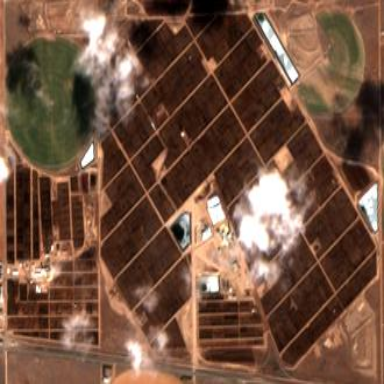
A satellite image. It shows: Farmyard dedicated to feedlot farming system.